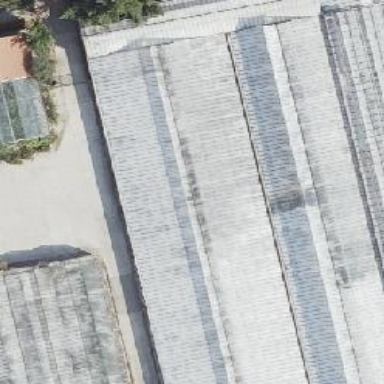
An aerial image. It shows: Greenhouse.